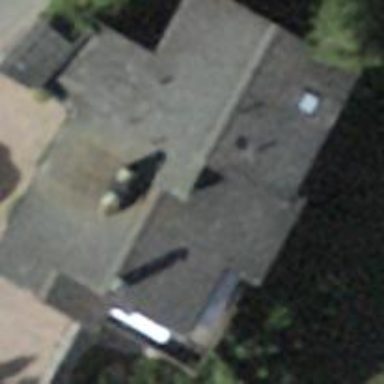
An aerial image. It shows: Building with tiled roof.